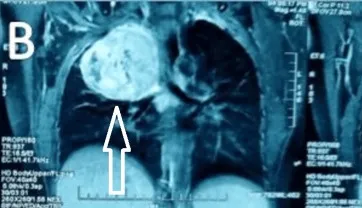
CT images of the tumor at the time of diagnosis. CT scan thorax showing a well-circumscribed tumor (arrow) in the upper lobe apicoposterior segment, right lung at diagnosis. Sagittal view.
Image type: radiology (ct)